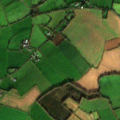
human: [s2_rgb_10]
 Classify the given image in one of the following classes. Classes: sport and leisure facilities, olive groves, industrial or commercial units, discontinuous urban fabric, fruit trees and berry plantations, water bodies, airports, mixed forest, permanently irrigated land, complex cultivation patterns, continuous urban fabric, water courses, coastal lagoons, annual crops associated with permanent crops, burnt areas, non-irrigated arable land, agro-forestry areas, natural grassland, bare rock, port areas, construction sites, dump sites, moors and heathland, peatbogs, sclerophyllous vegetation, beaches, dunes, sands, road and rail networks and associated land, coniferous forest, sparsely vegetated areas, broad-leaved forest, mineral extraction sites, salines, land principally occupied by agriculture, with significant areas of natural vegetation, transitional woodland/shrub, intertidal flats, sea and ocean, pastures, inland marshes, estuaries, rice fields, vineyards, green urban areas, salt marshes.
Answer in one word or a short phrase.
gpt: non-irrigated arable land, pastures, complex cultivation patterns